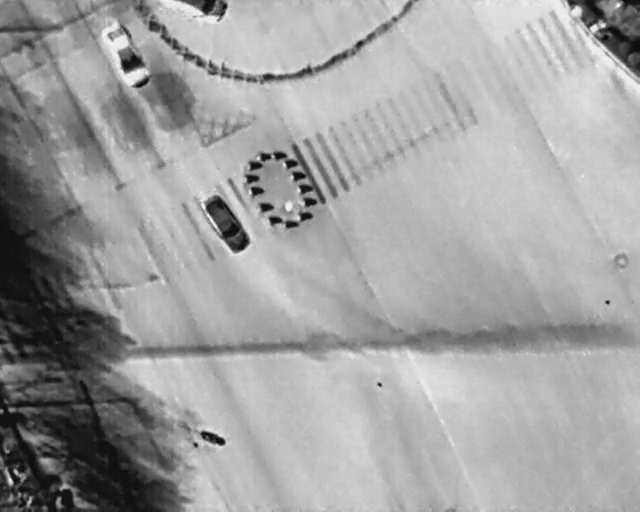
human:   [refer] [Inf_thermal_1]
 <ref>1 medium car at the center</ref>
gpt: <box>[[29, 40, 40, 45, 146]]</box>